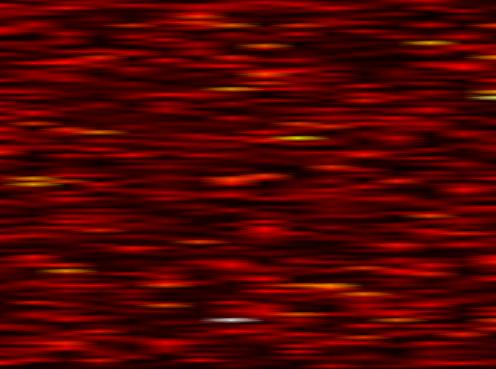
Label: OFDM